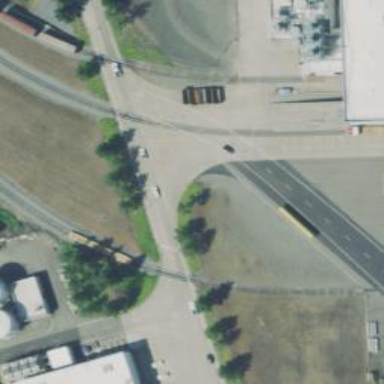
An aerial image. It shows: Railway spur service.